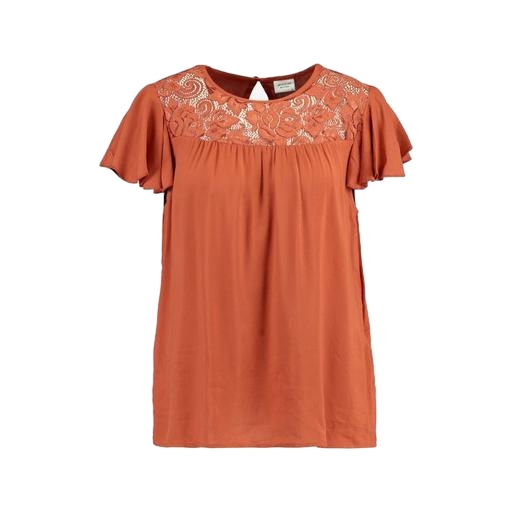
multicolor vila rust lace insert blouse, multicolor vero moda rust high neck blouse, short-sleeve top only macy, white background